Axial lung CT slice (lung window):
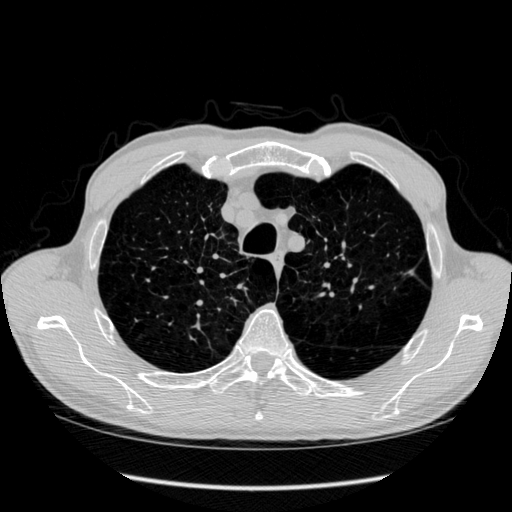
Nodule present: no